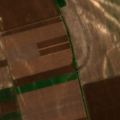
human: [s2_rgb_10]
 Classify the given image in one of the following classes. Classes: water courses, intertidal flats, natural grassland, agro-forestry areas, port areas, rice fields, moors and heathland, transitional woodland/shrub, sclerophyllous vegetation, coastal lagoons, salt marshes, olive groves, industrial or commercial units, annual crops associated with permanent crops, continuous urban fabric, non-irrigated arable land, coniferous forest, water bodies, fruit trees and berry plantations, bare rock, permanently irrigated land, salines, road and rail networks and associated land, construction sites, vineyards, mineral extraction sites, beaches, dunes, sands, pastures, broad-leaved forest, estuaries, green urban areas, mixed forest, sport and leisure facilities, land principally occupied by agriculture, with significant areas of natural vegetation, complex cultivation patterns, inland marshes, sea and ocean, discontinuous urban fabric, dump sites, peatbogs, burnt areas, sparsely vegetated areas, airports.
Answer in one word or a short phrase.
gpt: non-irrigated arable land